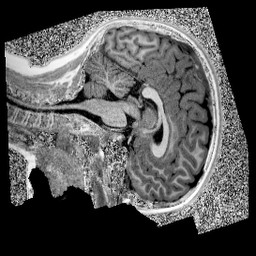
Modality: UNIT1
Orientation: sagittal
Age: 9
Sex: male
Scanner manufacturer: siemens
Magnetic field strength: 3 T
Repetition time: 4 s
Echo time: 0.00299 s